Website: macys
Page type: gifting
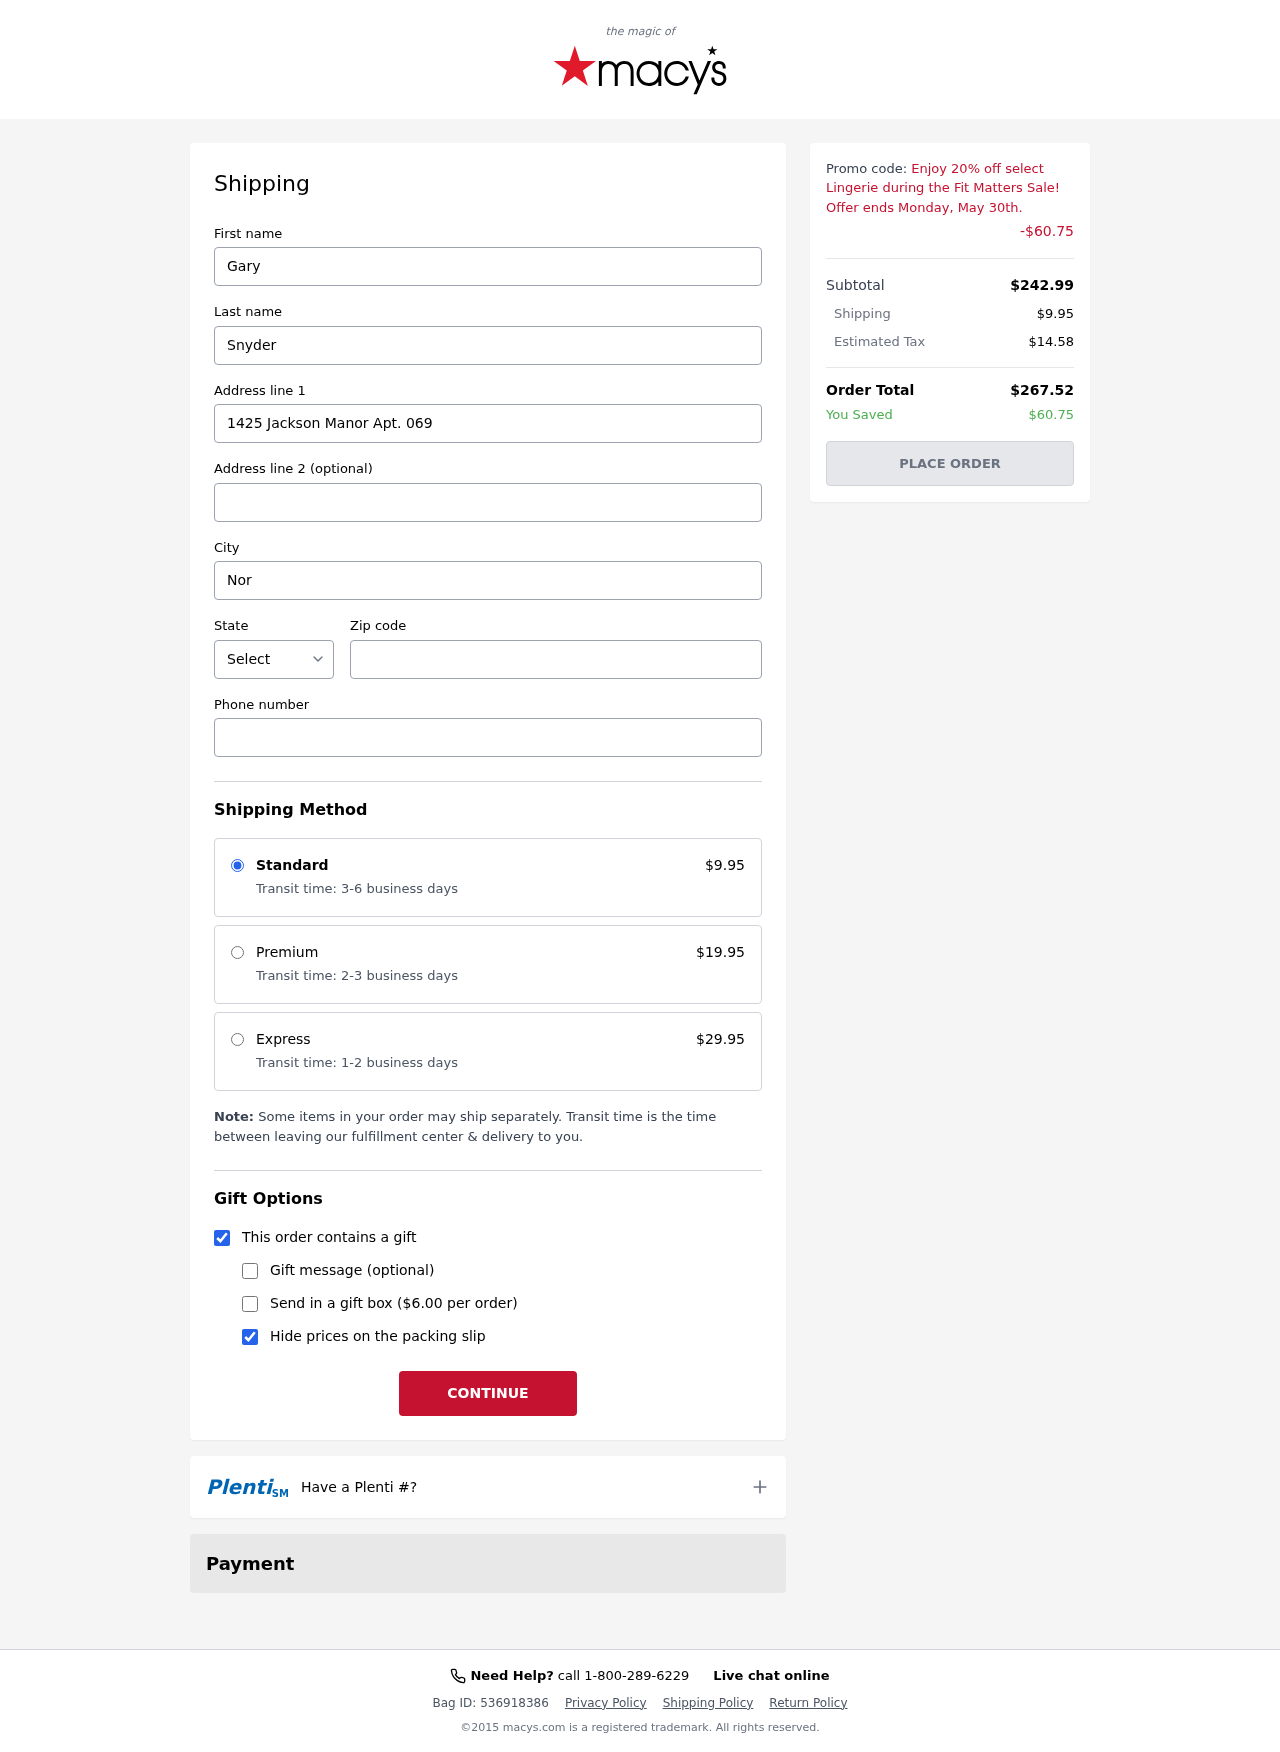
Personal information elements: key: PII_CITY
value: North Brianna
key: PII_FIRSTNAME
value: Gary
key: PII_LASTNAME
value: Snyder
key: PII_PHONE
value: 6949343442
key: PII_POSTCODE
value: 13860
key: PII_STATE_ABBR
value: IN
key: PII_STREET
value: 1425 Jackson Manor Apt. 069
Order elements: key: ORDER_SHIPPING_COST
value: $9.95
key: ORDER_DISCOUNT
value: -$60.75
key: ORDER_SUBTOTAL
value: $242.99
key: ORDER_TAX
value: $14.58
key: ORDER_TOTAL
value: $267.52
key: ORDER_SAVINGS
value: $60.75